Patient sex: M
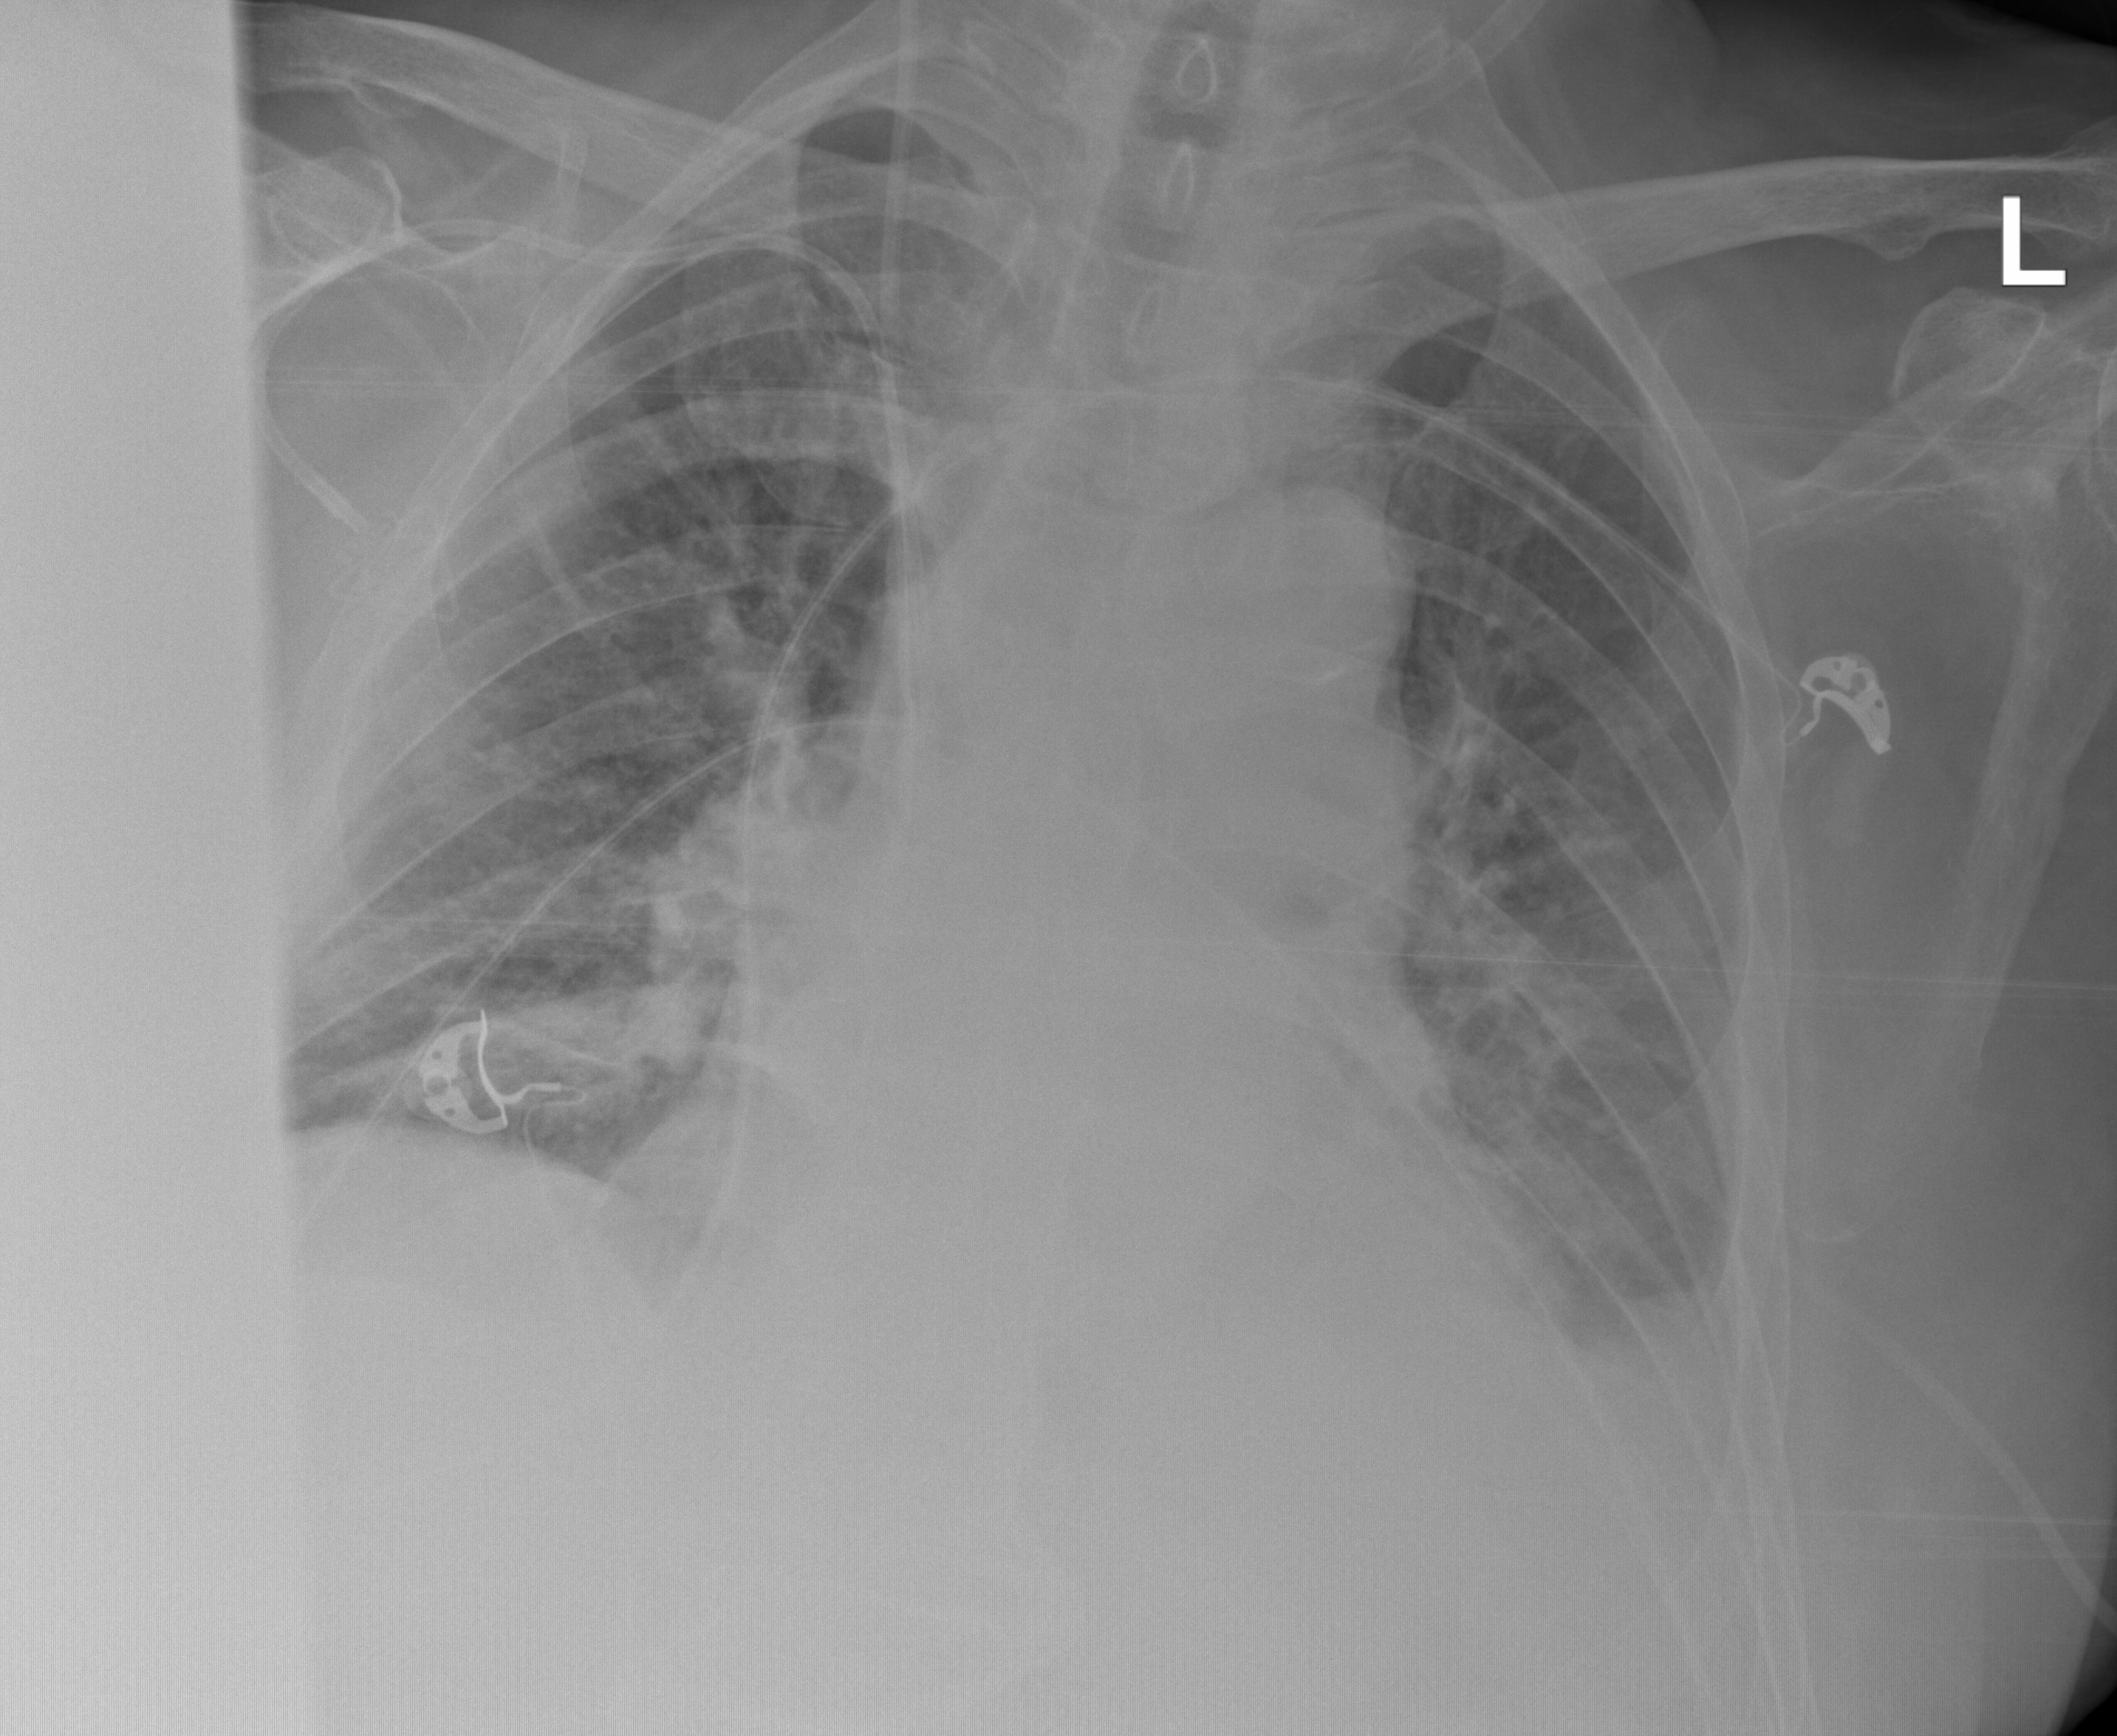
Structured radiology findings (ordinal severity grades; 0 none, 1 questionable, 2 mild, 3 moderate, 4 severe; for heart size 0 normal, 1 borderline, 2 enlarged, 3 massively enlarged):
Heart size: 2
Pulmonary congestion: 0
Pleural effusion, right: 0
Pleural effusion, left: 2
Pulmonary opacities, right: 0
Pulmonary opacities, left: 0
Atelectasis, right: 2
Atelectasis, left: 2